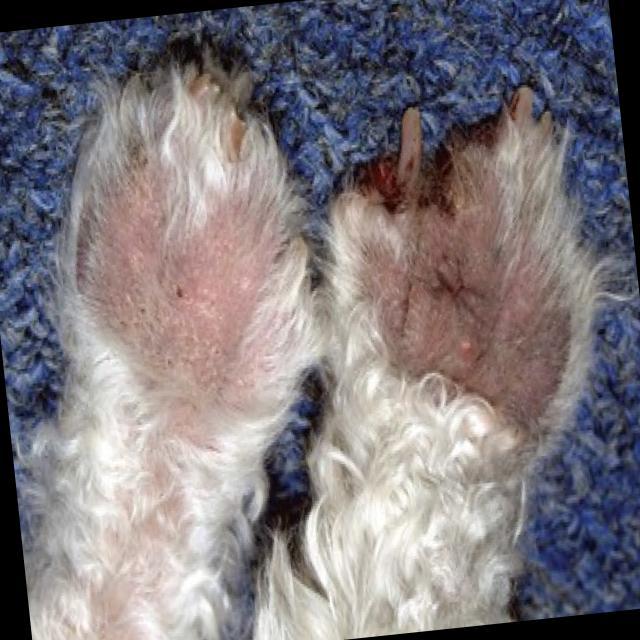
Canine hypersensitivity reaction — allergic skin response with urticaria, erythema, pruritus, and angioedema. May be food, environmental, or flea allergy related.